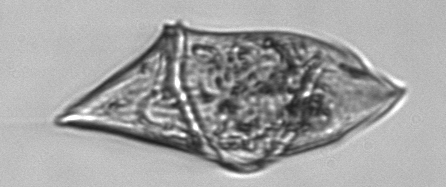
Label: Gyrodinium